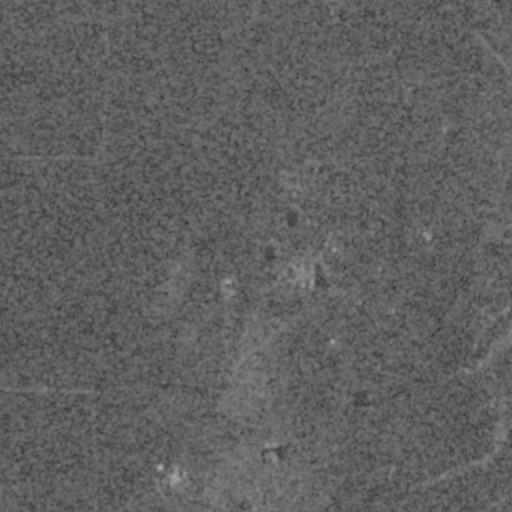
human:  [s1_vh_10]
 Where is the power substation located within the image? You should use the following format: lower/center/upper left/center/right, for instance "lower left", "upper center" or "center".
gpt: The power substation is located in the center of the image.
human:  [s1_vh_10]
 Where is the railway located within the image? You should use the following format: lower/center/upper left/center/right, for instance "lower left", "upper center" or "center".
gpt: The railway is located in the lower of the image.
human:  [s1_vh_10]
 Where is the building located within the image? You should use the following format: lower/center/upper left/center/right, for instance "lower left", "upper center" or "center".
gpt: The building is located in the center right of the image.
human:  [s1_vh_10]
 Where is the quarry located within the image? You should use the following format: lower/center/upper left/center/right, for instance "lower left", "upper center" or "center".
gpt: There is no quarry in the image.

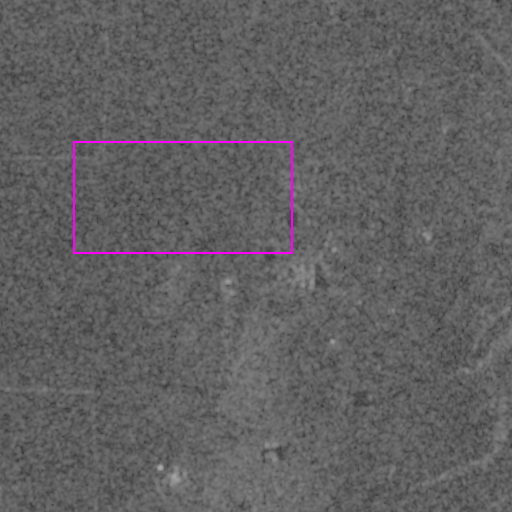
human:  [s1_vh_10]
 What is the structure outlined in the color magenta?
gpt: There is no magenta outline.
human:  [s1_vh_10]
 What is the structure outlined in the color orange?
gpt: There is no structure outlined in orange.